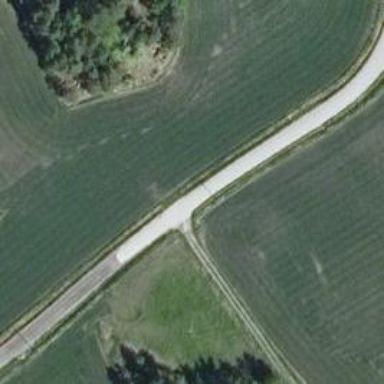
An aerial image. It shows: Tertiary road with asphalt surface.